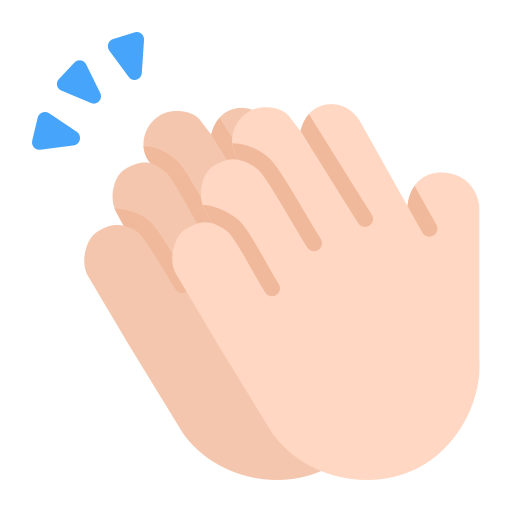
clapping hands flat light